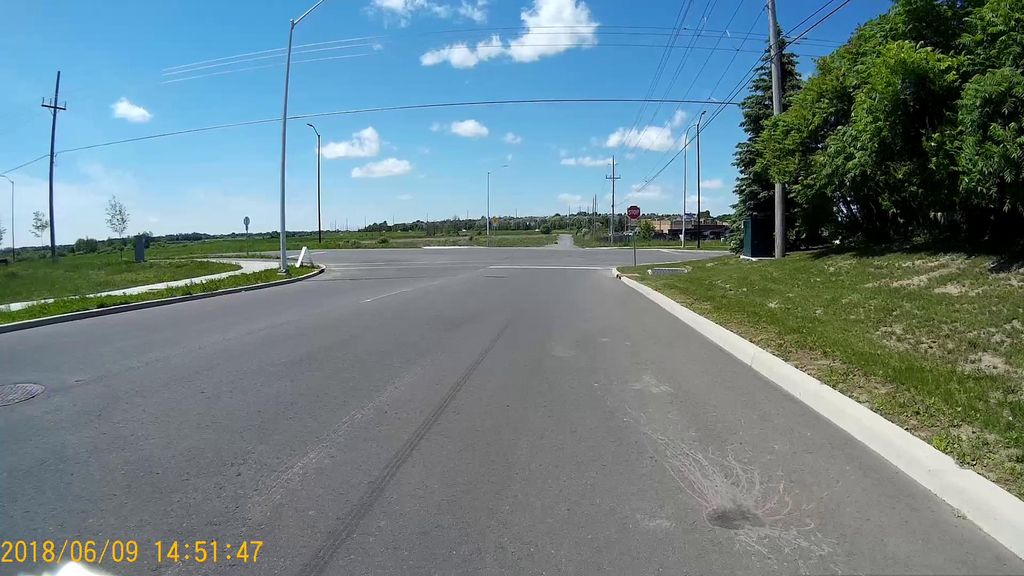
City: ottawa-gatineau